Aerial crown-view tile of a tropical tree (Barro Colorado Island, Panama), acquired 20250217:
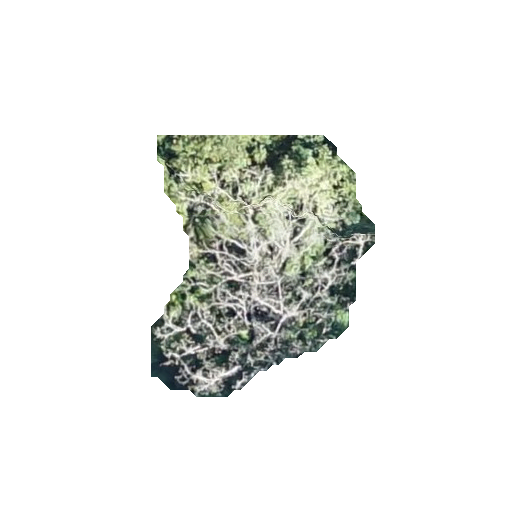
Species: Virola surinamensis
GBIF accepted scientific name: Virola surinamensis
Crown area: 63.953 m²